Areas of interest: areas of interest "Flower, Bird, Fish, and Insect Market"
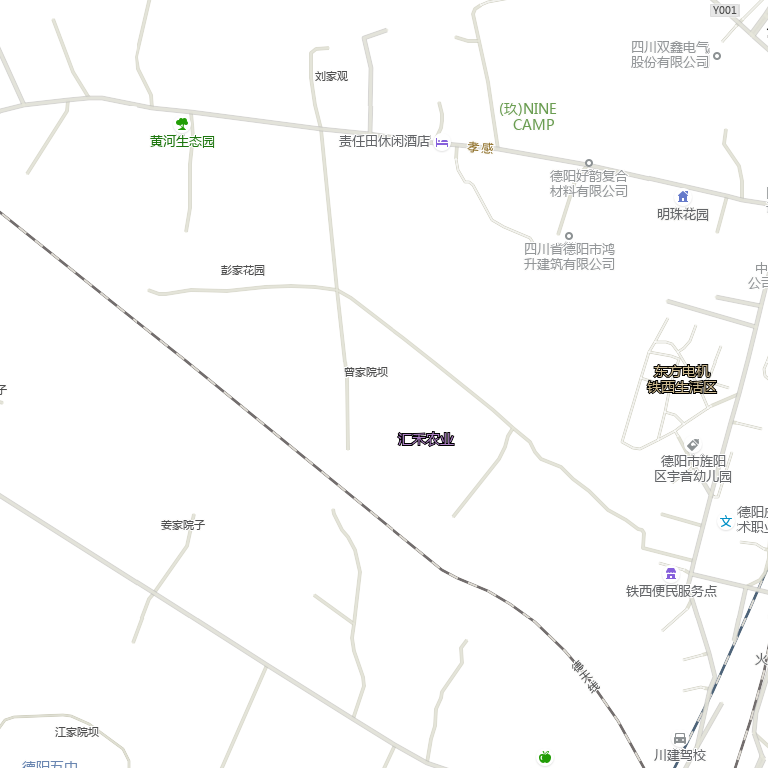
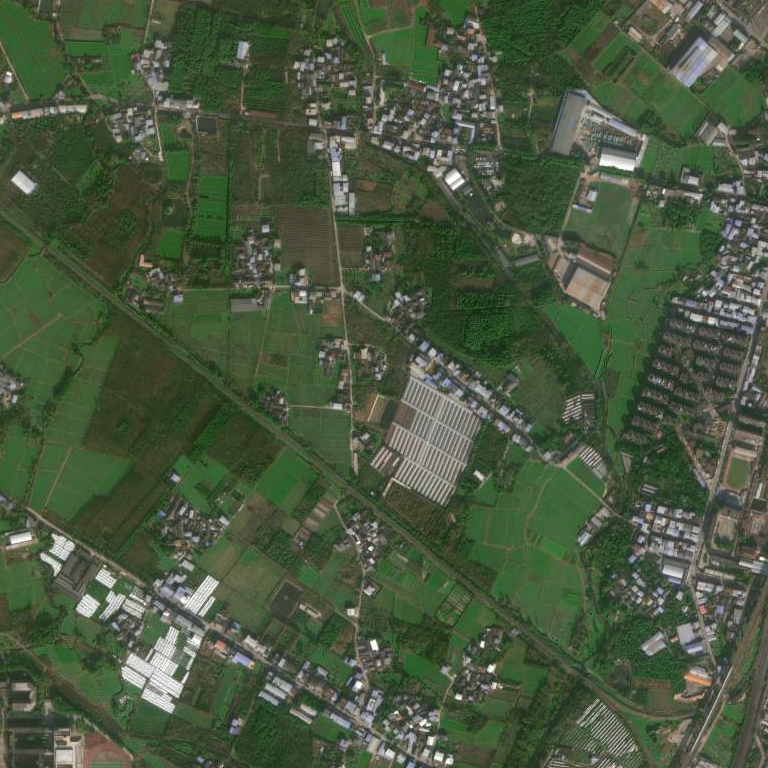